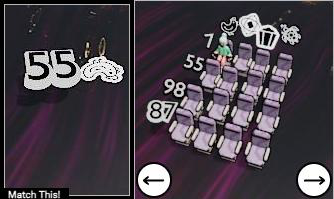
Task: seats
Answer: no